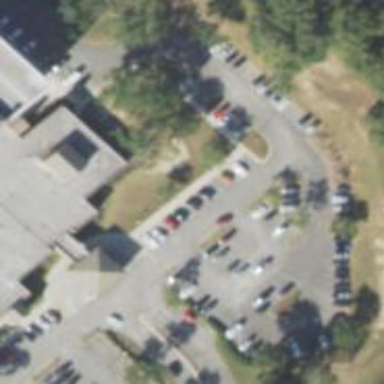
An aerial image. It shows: Parking space.